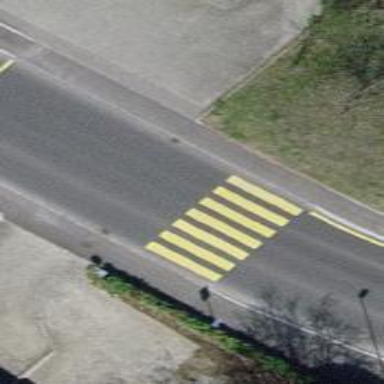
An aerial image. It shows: Marked road crossing.